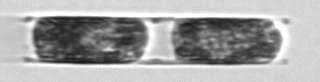
Label: Hemiaulus